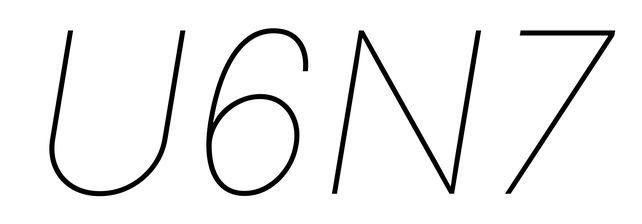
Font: Inter-Italic_Thin_Italic